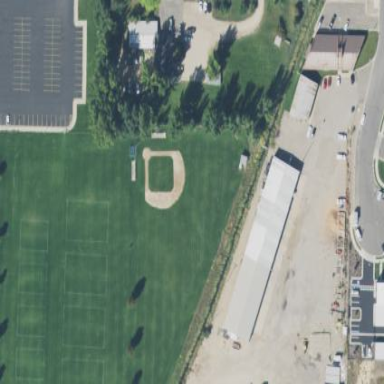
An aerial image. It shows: Baseball pitch for leisure and sports activities.